Question: I am trying to follow QUICKSTART in Apache Kafka homepage.
In Step 6: Setting up a multi-broker cluster, it says " edit the server properties"
config/server-1:properties:
'''
broker.id=1
listeners = PLAINTEXT://:9093
logs.dirs=/tmp/kafka-logs-1
'''
My question is :
Do I use vi editor to edit? if yes, I just change those 'broker', 'listeners','logs.dirs' items' values as above?

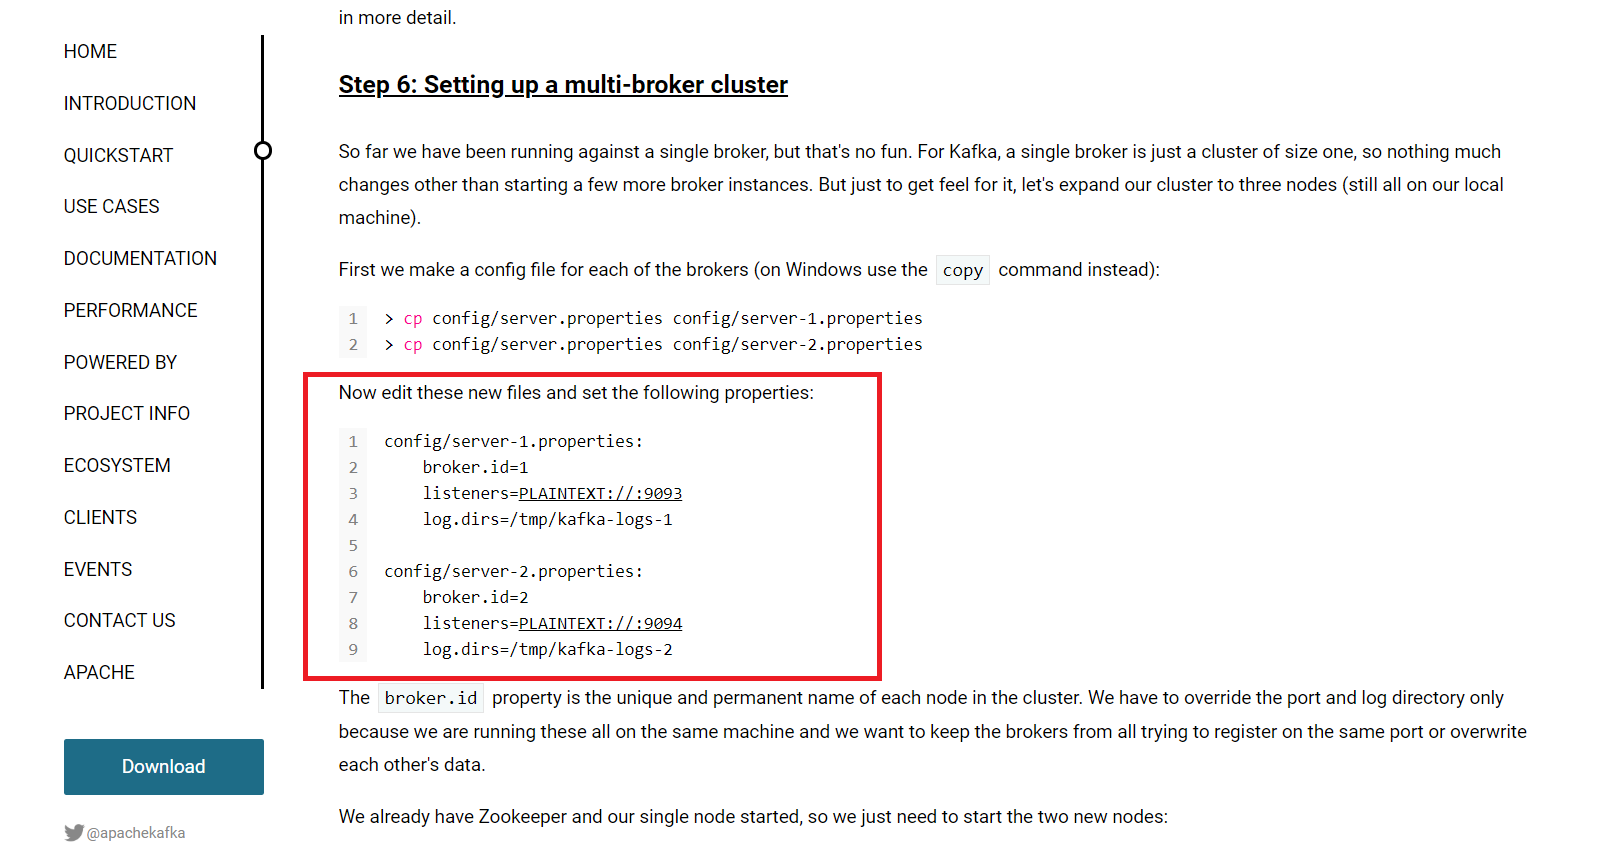
Answer: Whichever tool you prefer, it needs to be able to change values and save the file. You could use 'sed' if you really wanted to (like some Docker containers might do... On that note, you could even just use Docker Compose to start two Kafka containers side by side)
But, as the docs point out, those three properties should be unique across all brokers on a single machine, and all others can remain unchanged.
I would like to point out that having two broker processes on one machine, sharing a single disk, is not a good idea. You'd get better performance with a larger heap space on that one server